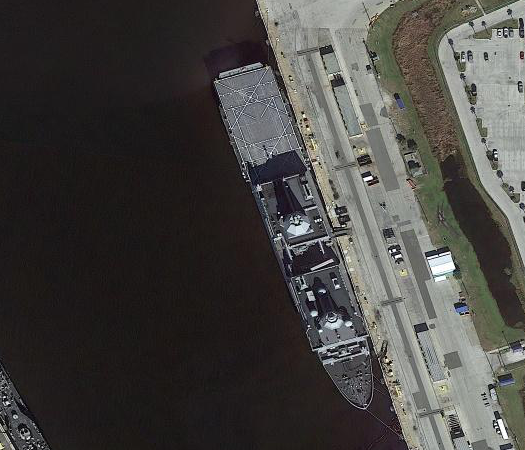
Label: combat